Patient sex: M
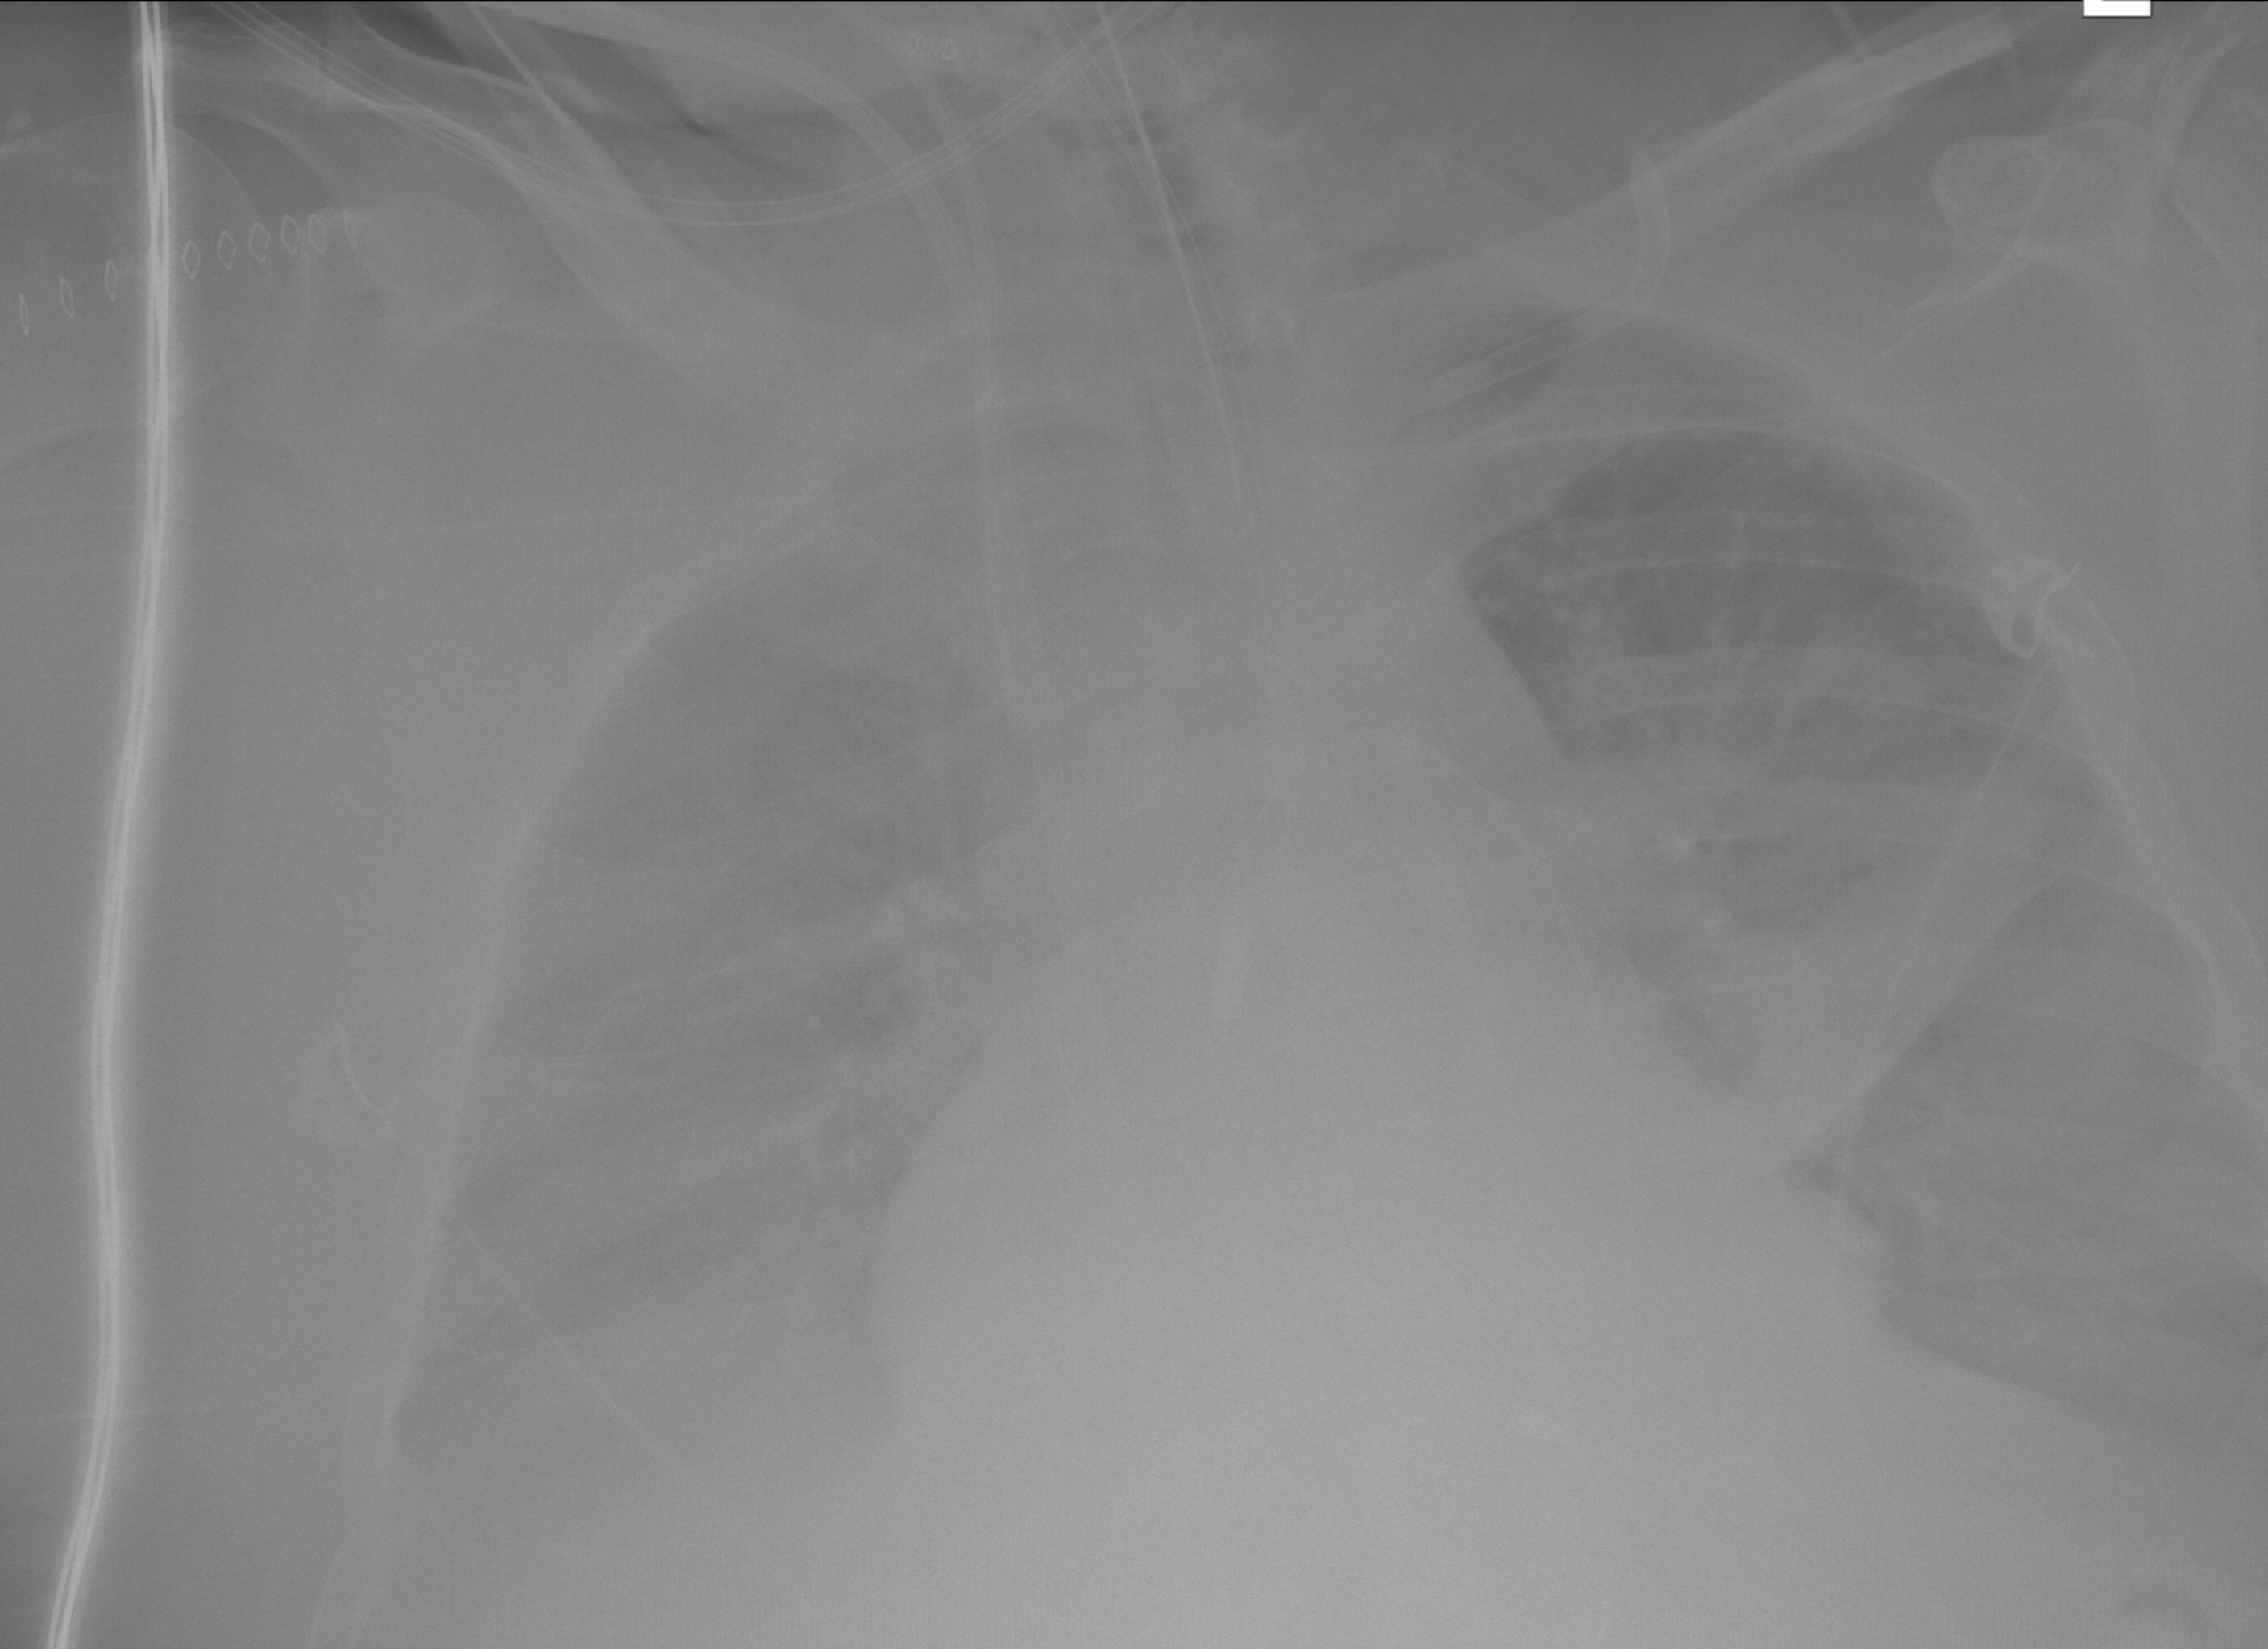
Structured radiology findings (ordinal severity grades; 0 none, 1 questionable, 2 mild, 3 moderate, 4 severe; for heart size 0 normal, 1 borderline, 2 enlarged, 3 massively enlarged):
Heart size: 2
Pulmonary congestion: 2
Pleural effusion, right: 2
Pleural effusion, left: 2
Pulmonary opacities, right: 0
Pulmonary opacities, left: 0
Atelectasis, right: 3
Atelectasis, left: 3